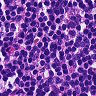
Metastatic tissue present: no